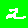
Digit: 2